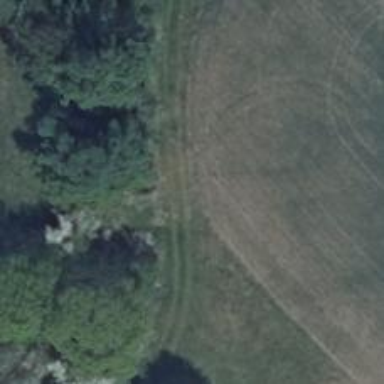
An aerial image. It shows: Hunting stand.